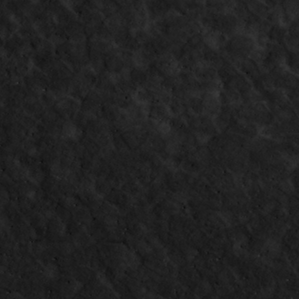
Label: non_frost